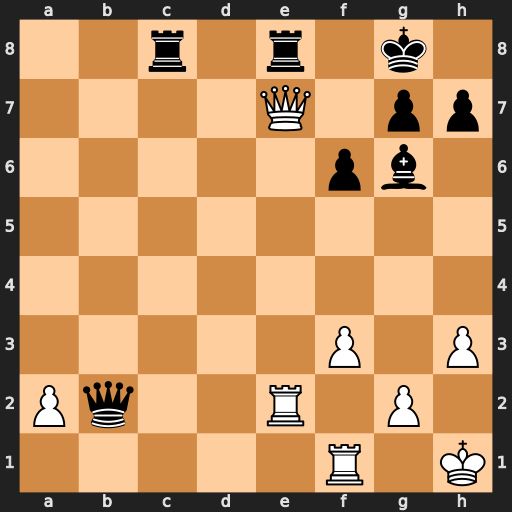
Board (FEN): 2r1r1k1/4Q1pp/5pb1/8/8/5P1P/Pq2R1P1/5R1K
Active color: w
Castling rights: -
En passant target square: -
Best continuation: Qxe8+ Bxe8 Rxb2